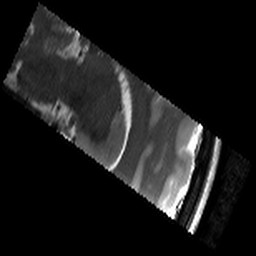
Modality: T2w
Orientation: sagittal
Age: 22
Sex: female
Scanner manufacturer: siemens
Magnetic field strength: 3 T
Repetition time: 8.02 s
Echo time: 0.08 s